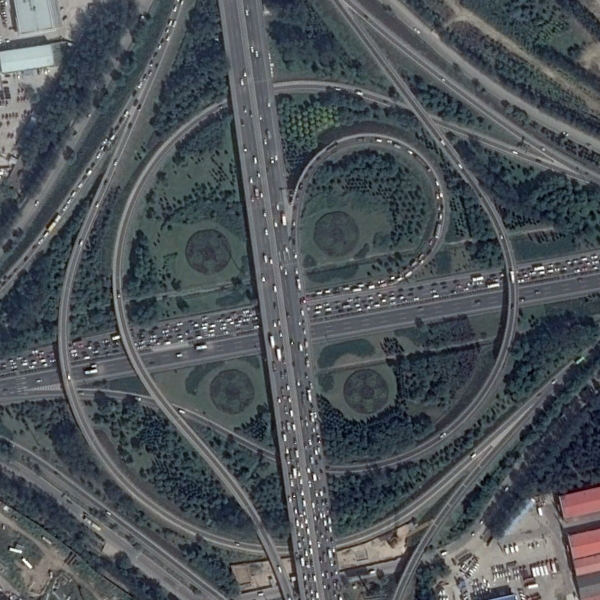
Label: Viaduct